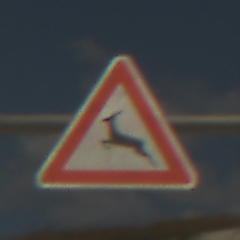
Verkehrszeichen: WildwechselRechts
Umgebung: Outdoor, Beach
Tageszeit: Midday
Wetter: PartlyCloudy
Licht: Natural
Jahreszeit: NotSpecified
Kontrast: HighContrast